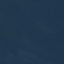
Land use / land cover: SeaLake